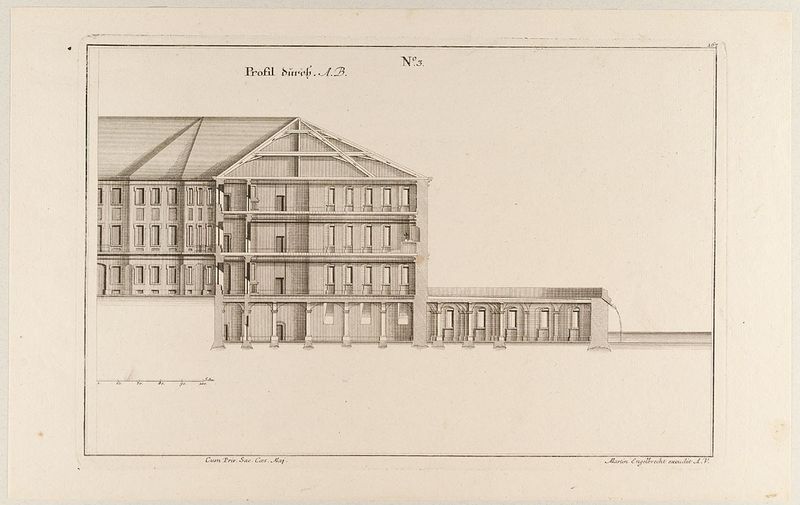
Titel: Profil der Seitenfassade eines fortifizierten Bergschlosses
Künstler: Martin Engelbrecht
Standort: Hamburg
Institution: Museum für Kunst und Gewerbe Hamburg
Schlagwörter: wasser, fenster, profil, skizze, zeichnung, gebäude, haus, schloss, barock, schrift, papier, ansicht, türen, grafik, graphik, fotografie, photographie, wände, burg, druckgraphik, schnitt, druckgrafik, radierung, schwarzweiß, entwurf, etagen, plan, querschnitt, grundriss, maßstab, achitektur, gerippt, fortifikation, reproduktionen, barockzeit, barockzeitalter, druckerzeugnisse, architekturdarstellungen, gebäudes, ornamentstich, vorlageblätter, no3